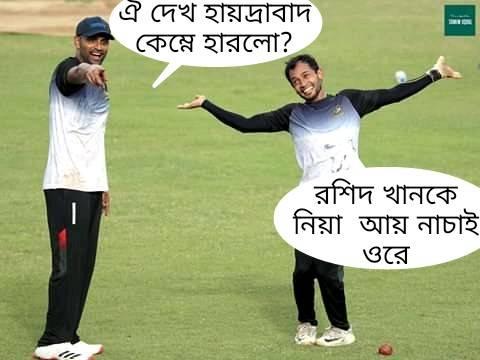
Caption: ঐ দেখ হায়দ্রাবাদ কেমনে হারলো ?    রশিদ খানকে নিয়া আয় নাচাই ওরে
Label: hate